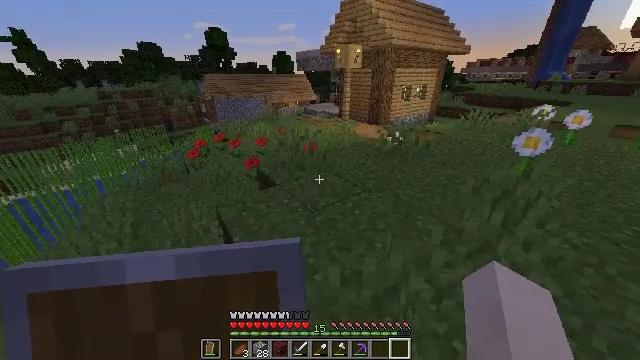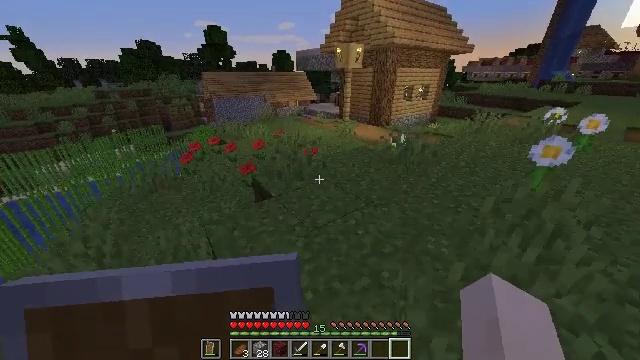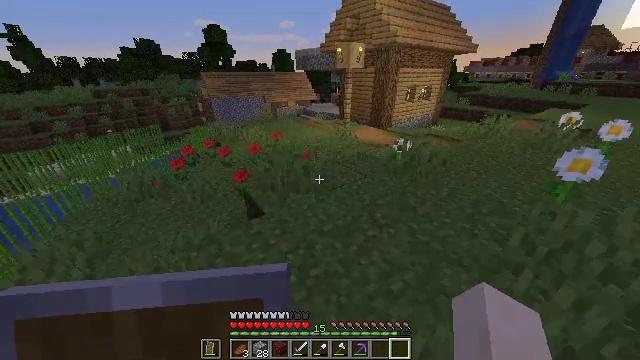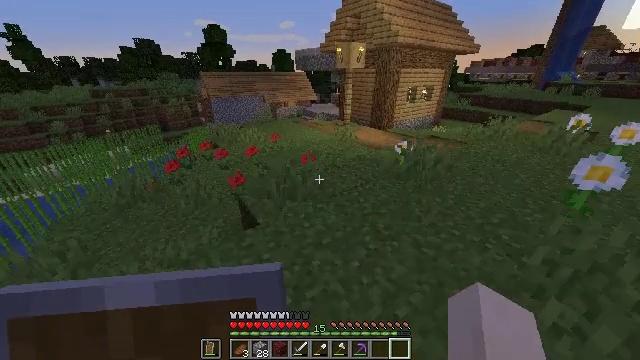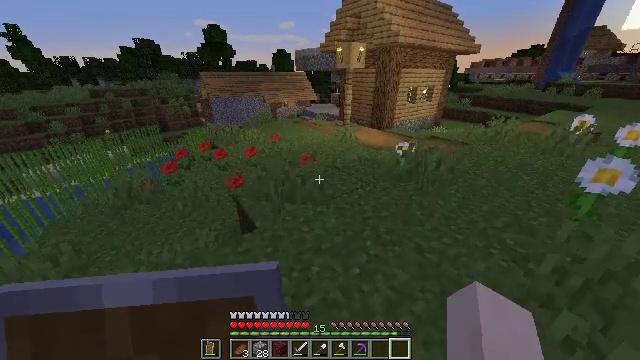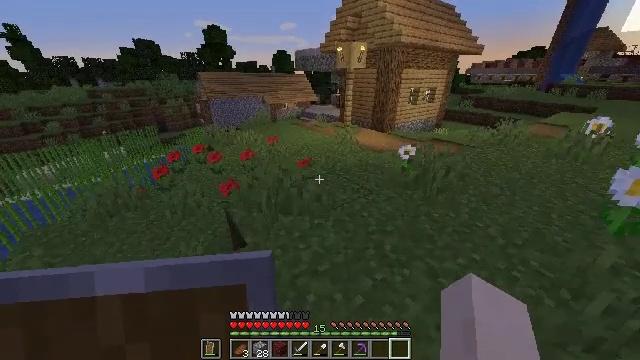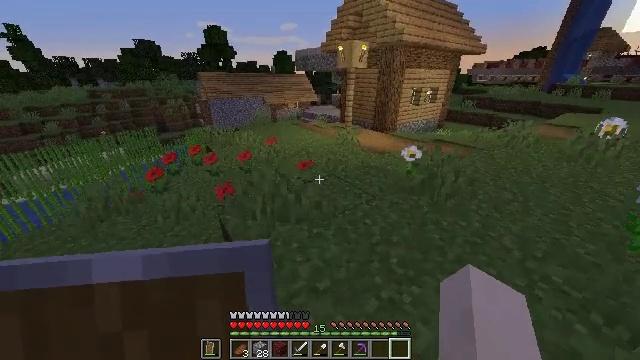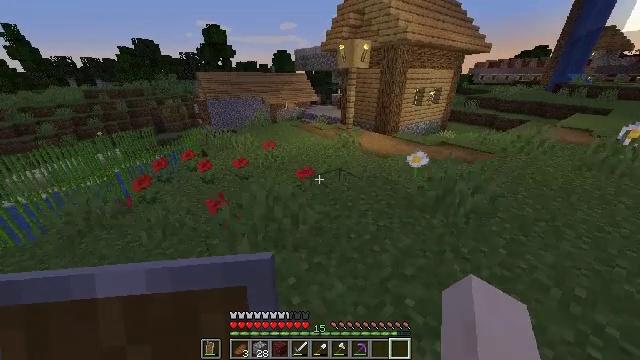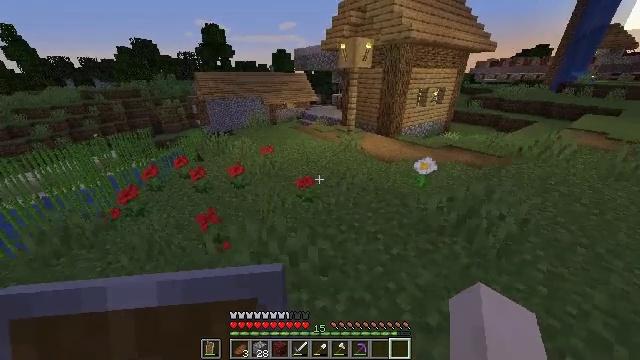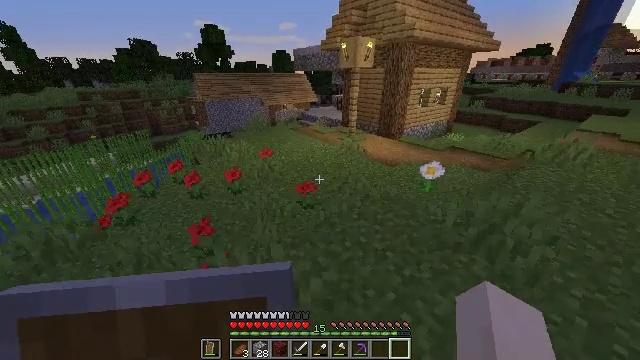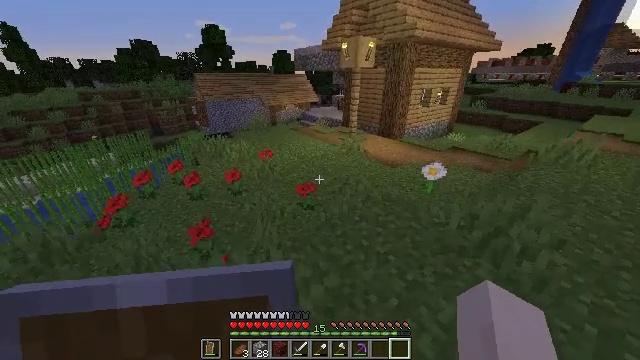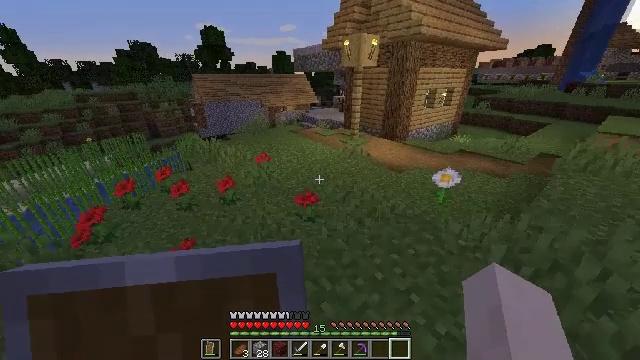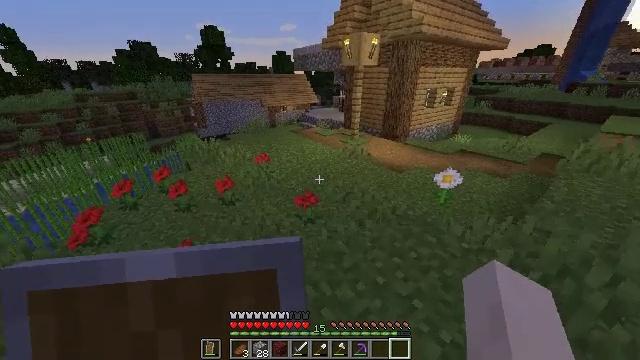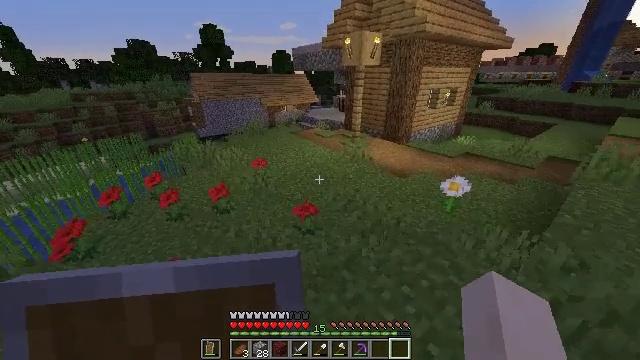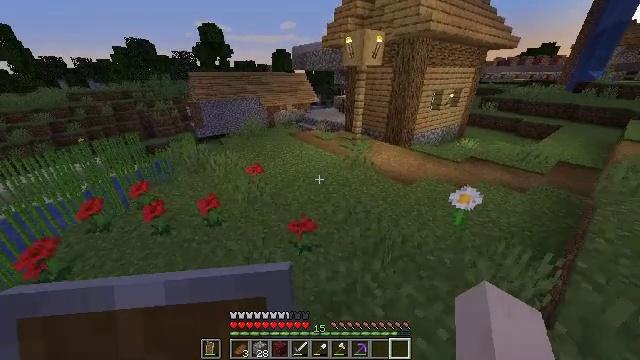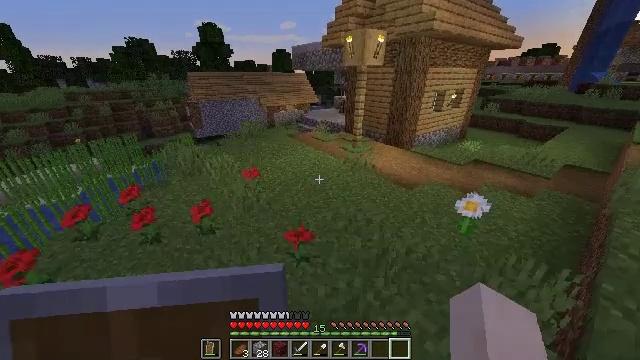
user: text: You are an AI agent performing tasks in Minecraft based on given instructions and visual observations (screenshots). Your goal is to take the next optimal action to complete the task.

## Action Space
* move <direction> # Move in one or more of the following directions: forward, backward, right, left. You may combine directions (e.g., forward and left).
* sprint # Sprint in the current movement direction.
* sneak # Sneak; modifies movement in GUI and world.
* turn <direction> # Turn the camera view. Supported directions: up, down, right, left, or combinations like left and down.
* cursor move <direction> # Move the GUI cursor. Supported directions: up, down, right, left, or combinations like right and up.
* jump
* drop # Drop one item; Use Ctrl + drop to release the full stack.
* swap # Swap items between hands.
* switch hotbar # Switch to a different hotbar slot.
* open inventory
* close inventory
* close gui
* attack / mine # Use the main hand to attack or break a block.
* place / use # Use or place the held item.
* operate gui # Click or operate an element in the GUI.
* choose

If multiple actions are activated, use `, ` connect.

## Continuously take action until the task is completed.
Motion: motion action
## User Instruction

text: Break the mature wheat plants.
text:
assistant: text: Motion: move forward
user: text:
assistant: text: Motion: move forward
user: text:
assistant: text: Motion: move forward
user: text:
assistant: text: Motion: move forward
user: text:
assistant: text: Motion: move forward
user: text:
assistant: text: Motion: move forward
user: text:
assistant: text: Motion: move forward
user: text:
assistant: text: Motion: move forward
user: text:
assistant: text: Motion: move forward
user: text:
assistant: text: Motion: move forward
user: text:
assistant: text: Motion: move forward
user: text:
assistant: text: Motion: move forward
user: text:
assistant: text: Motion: move forward
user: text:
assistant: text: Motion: move forward
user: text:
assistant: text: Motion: move forward
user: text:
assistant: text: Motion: move forward
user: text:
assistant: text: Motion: move forward
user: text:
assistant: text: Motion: move forward
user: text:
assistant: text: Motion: move forward
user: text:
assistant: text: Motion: move forward
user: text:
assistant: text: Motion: move forward
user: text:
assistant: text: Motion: move forward
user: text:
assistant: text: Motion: move forward and move left
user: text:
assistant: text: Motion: move forward and move left, turn right and up
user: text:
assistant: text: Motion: move forward and move left, turn right and up
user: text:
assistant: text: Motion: move forward and move left, turn right and up
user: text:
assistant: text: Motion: move forward and move left
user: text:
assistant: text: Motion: move forward and move left, turn right
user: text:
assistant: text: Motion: move forward and move left, turn right
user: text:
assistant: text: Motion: move forward and move left